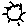
Label: sun